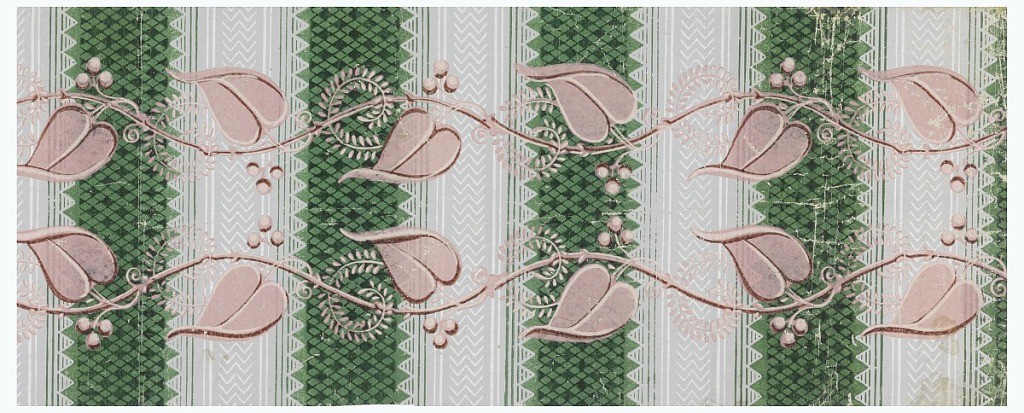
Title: Sidewall
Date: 1820–30
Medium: Block-printed
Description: One and one-half widths of striped paper with alternating bands; checkered band of lighter and darker green lozenges flanked with green lines, and grey stripe printed with white chevrons between white lines. Overprinted double row of vine with leaves, blossoms and berries, placed horizontally.